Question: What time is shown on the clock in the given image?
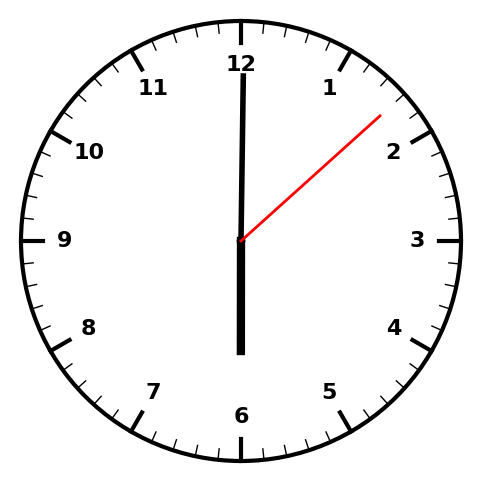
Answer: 06:00:08